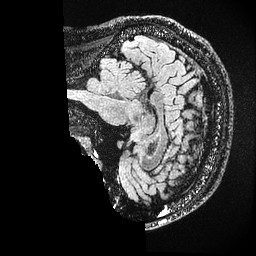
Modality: FLAIR
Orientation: sagittal
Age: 37
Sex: male
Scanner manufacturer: ge
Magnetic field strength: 3 T
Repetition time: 4.802 s
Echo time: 0.1169 s